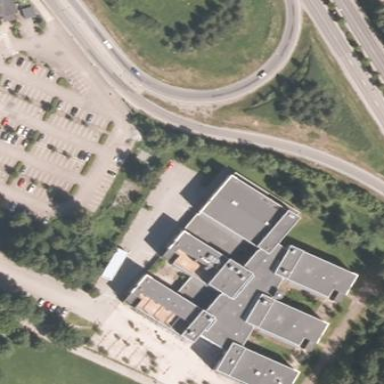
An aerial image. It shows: School building.